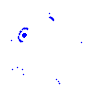
Particle: proton